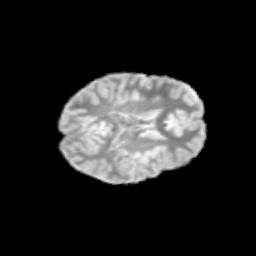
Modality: T2w
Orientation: axial
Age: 11
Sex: female
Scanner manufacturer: siemens
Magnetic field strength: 3 T
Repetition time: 3.8 s
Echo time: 0.07 s